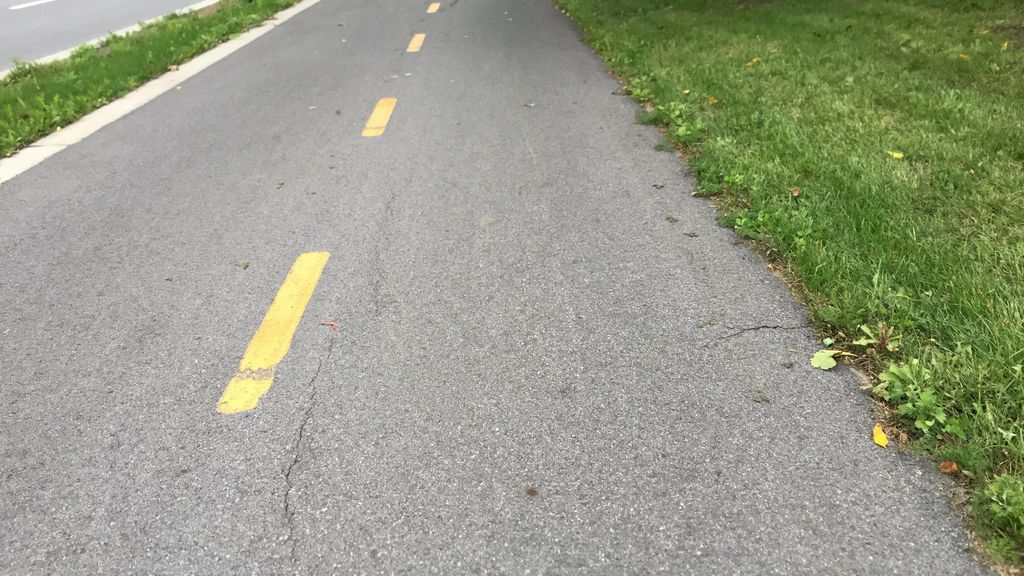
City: montreal